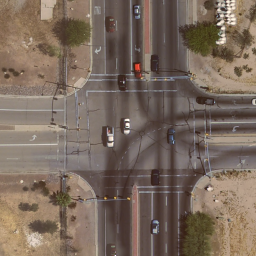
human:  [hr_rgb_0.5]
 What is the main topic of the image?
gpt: intersection